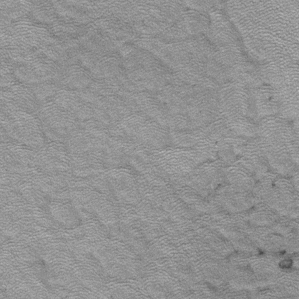
Label: frost